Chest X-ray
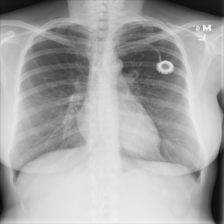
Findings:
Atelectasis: negative
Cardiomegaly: negative
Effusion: negative
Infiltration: negative
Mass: negative
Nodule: negative
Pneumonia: negative
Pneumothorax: negative
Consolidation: negative
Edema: negative
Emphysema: negative
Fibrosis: negative
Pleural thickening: negative
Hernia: negative